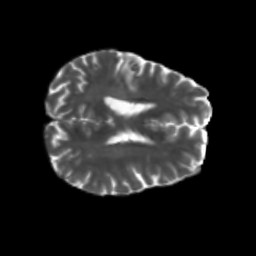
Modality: T2w
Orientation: axial
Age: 58
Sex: male
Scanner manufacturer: siemens
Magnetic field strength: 3 T
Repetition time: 5.47 s
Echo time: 0.0854 s